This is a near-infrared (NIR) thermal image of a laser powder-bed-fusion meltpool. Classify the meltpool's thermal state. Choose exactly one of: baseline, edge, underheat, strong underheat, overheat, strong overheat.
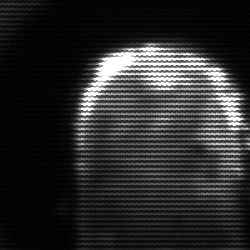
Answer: baseline